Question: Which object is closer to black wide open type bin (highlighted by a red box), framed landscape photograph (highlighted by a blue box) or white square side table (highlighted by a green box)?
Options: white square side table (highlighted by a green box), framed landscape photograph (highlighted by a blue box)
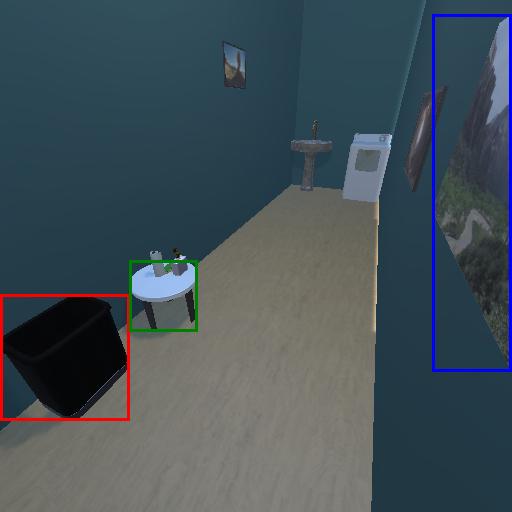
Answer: white square side table (highlighted by a green box)